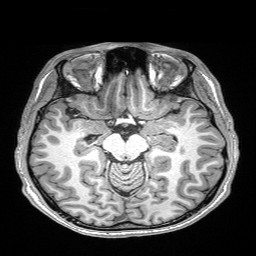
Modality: T1w
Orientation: coronal